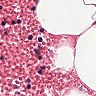
Metastatic tissue present: no